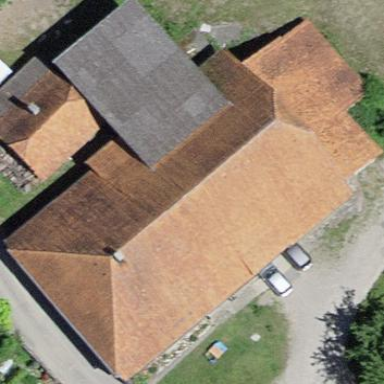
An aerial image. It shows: Farm building.